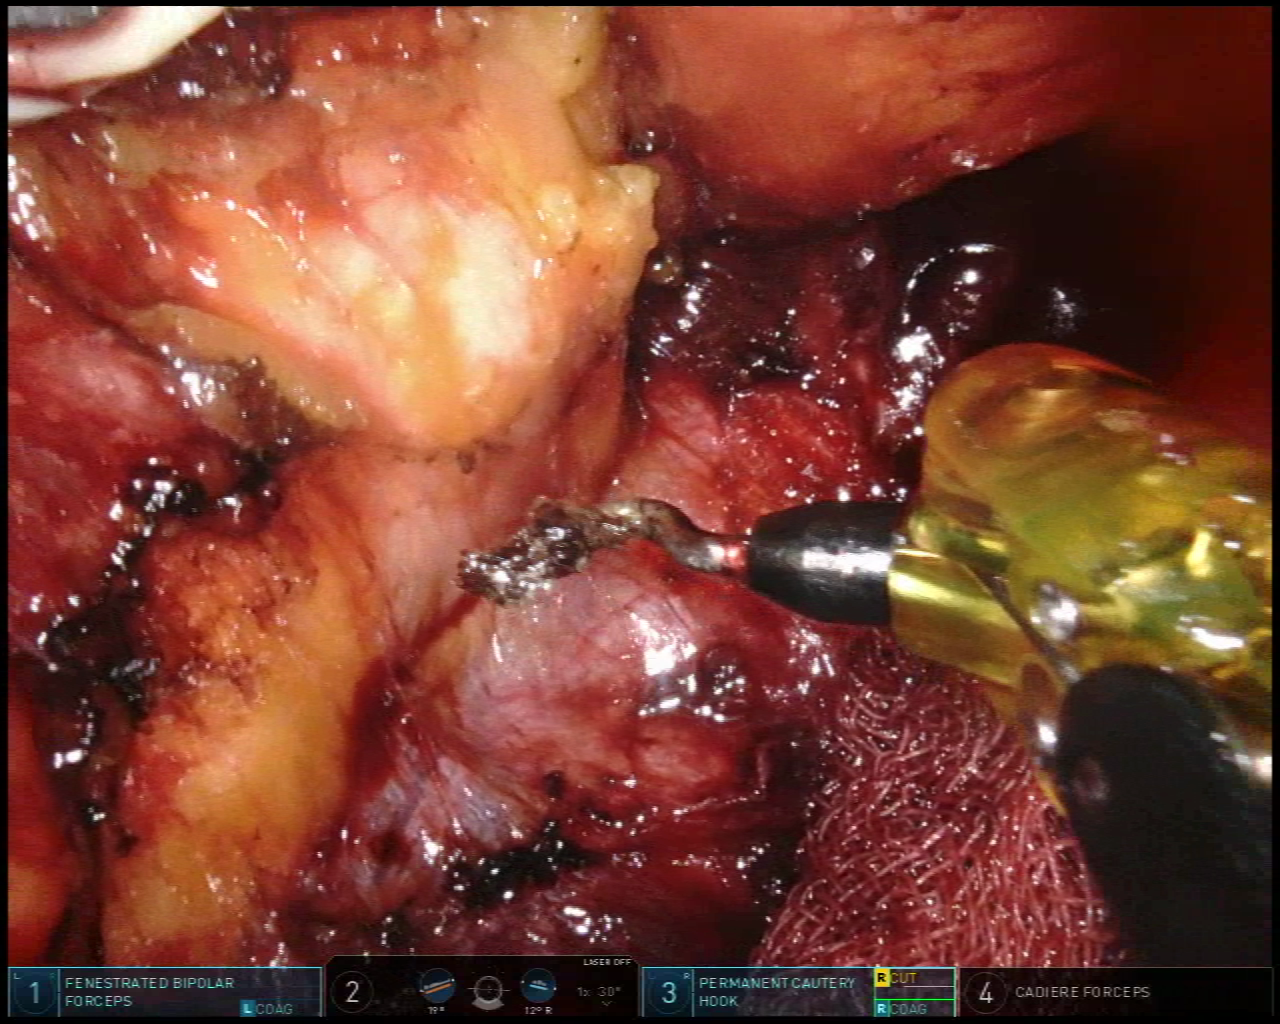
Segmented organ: pancreas
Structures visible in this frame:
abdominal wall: no
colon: no
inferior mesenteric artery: no
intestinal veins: no
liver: no
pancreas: yes
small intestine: no
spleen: no
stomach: no
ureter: no
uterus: no
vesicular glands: no